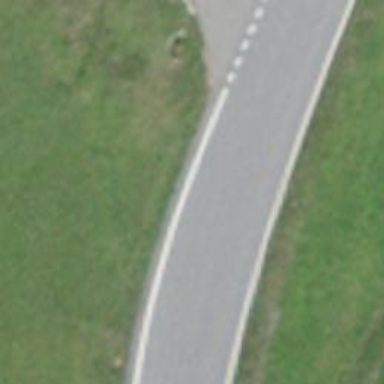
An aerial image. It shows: Asphalt road classified as tertiary.